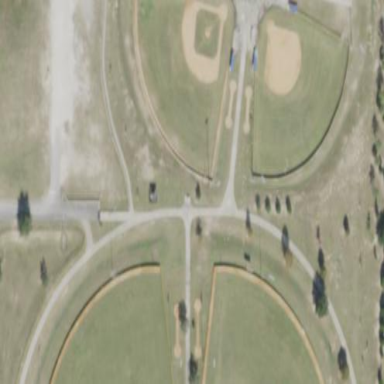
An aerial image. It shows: Softball pitch for leisure sports.